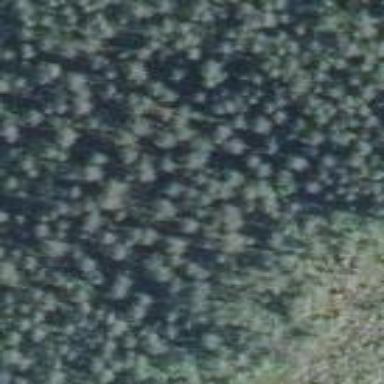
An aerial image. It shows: Woodland consisting mainly of needle-leaved trees.